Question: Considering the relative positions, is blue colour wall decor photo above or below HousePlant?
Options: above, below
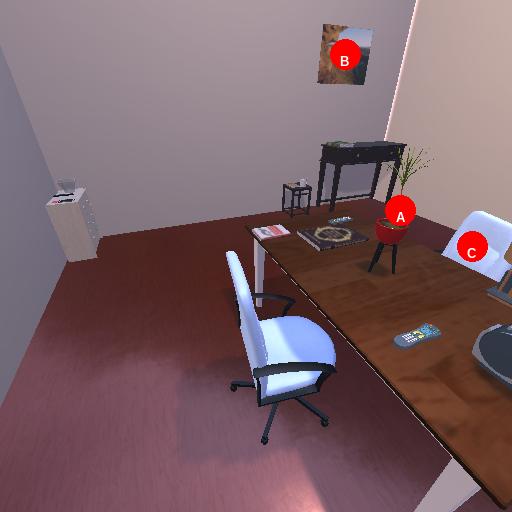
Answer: above